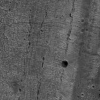
Atmospheric dust classification: not_dusty